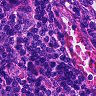
Metastatic tissue present: no